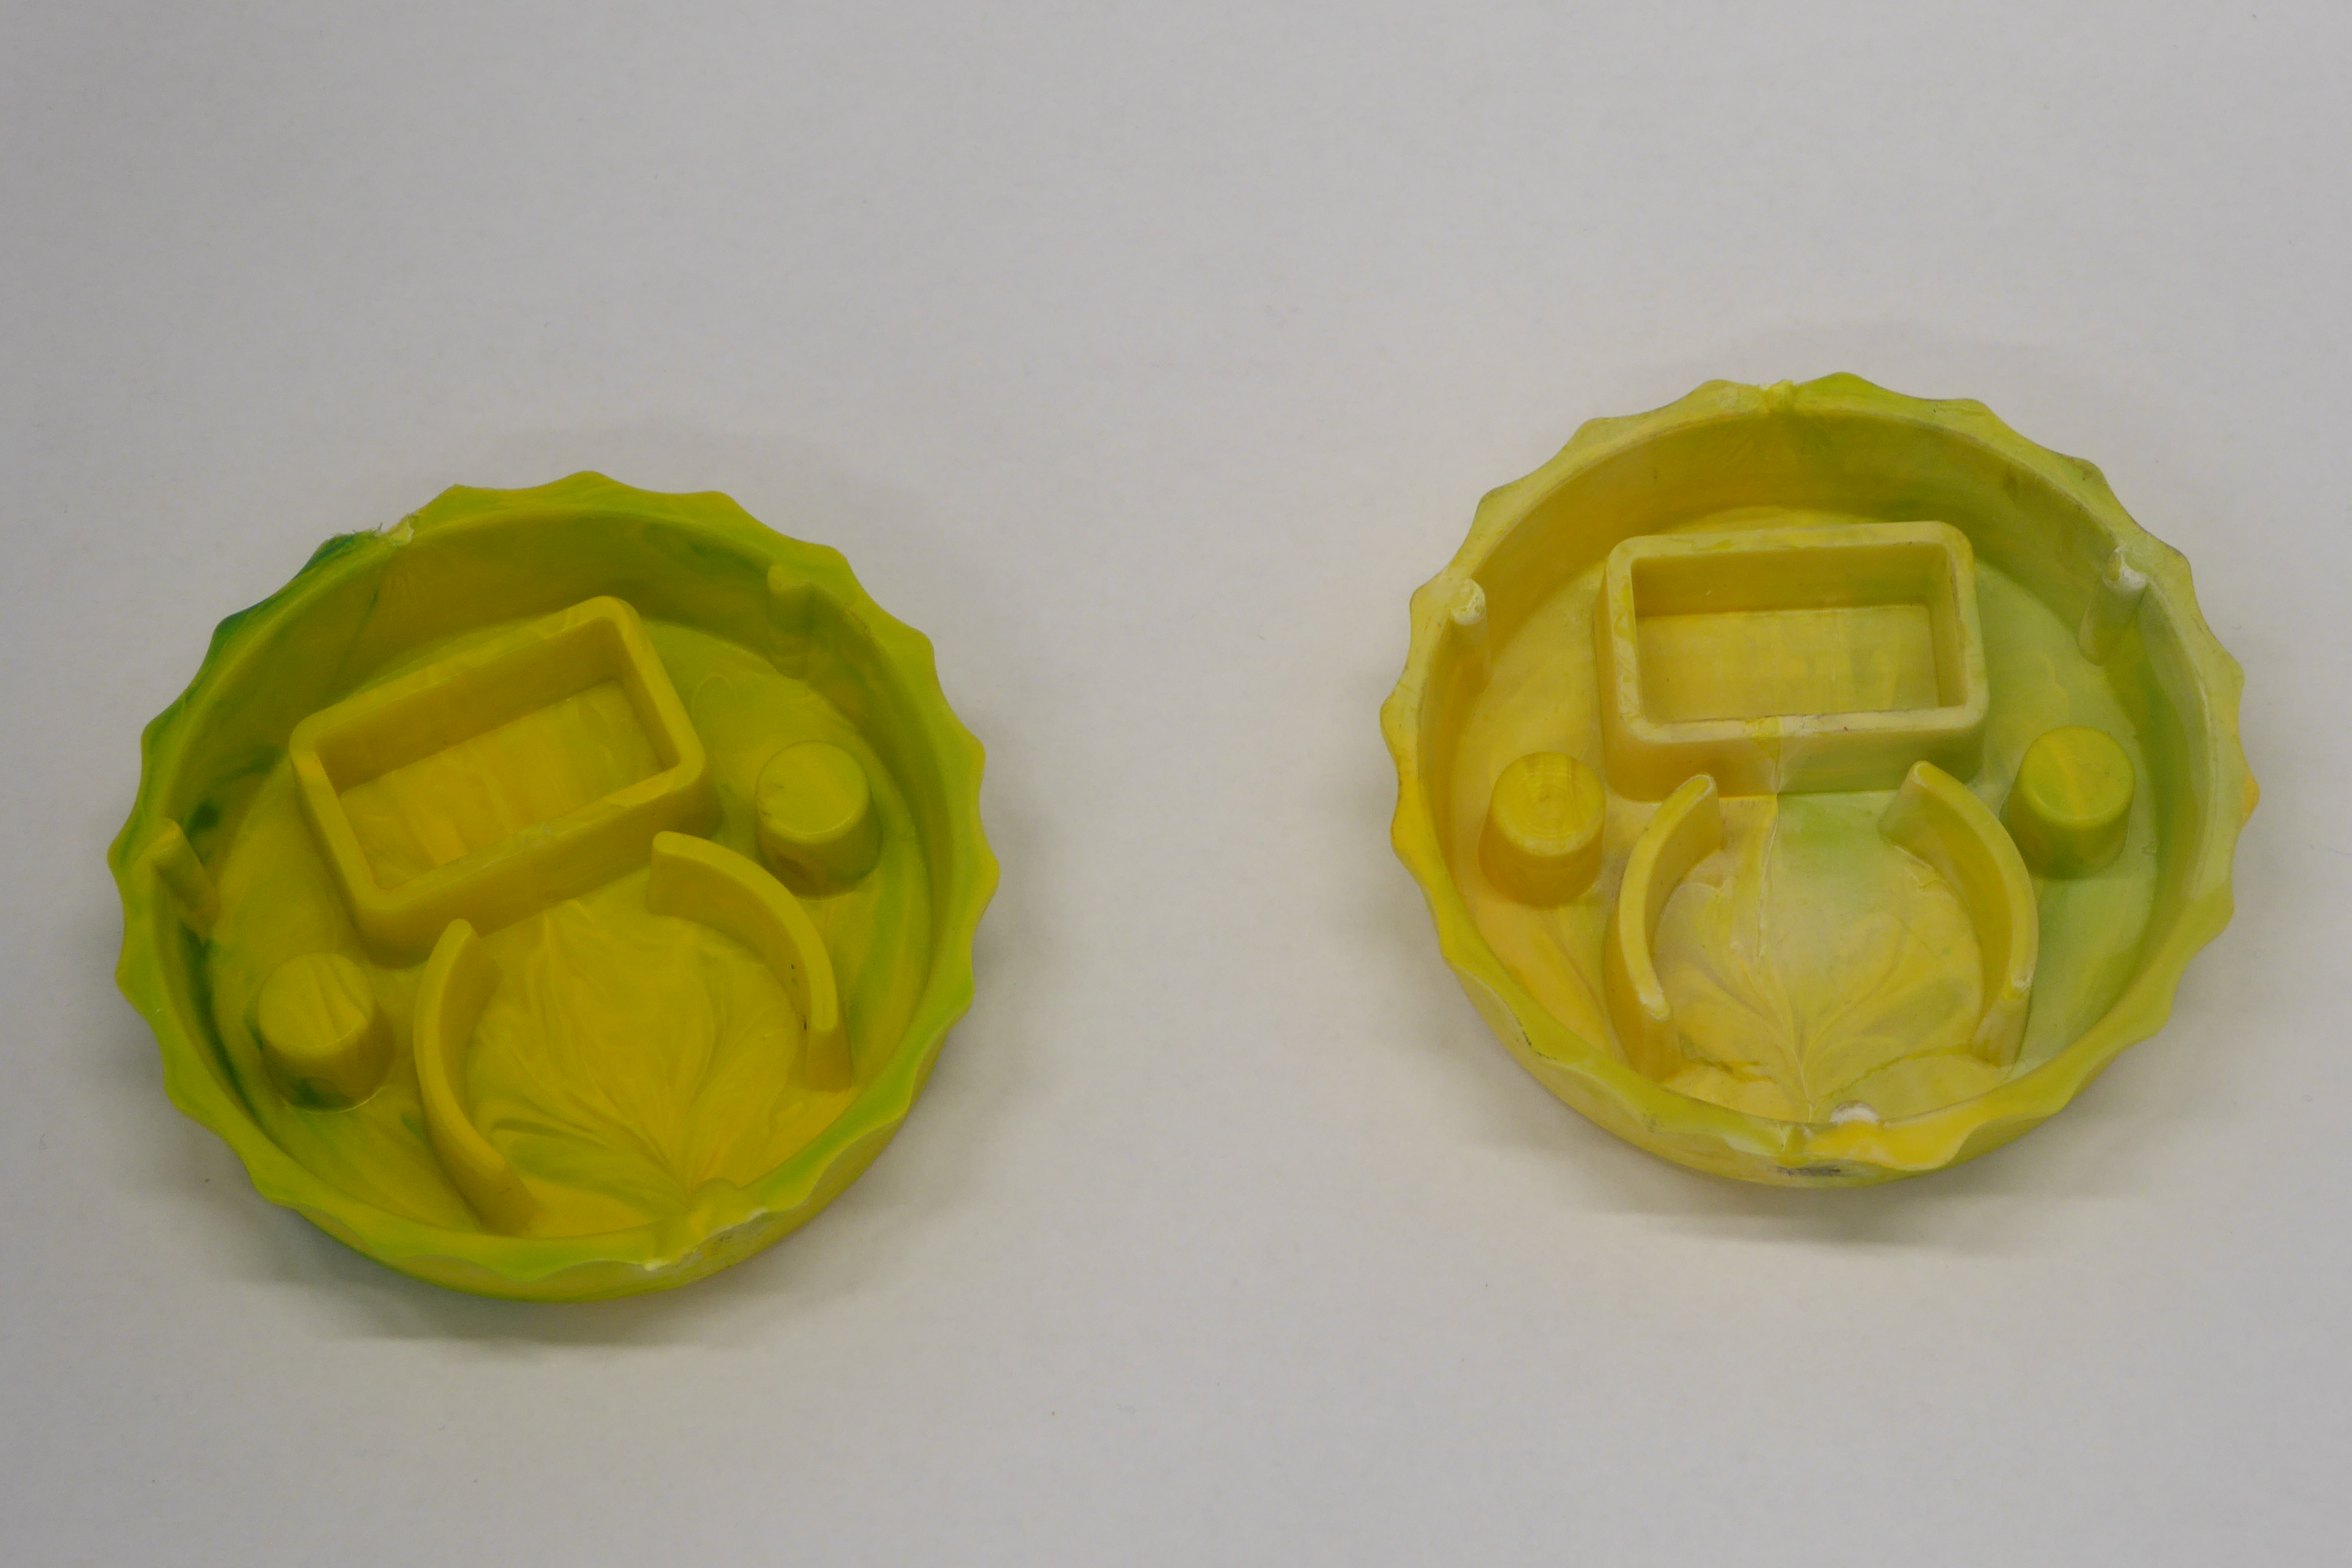
Label: Bottle Opener - Cover